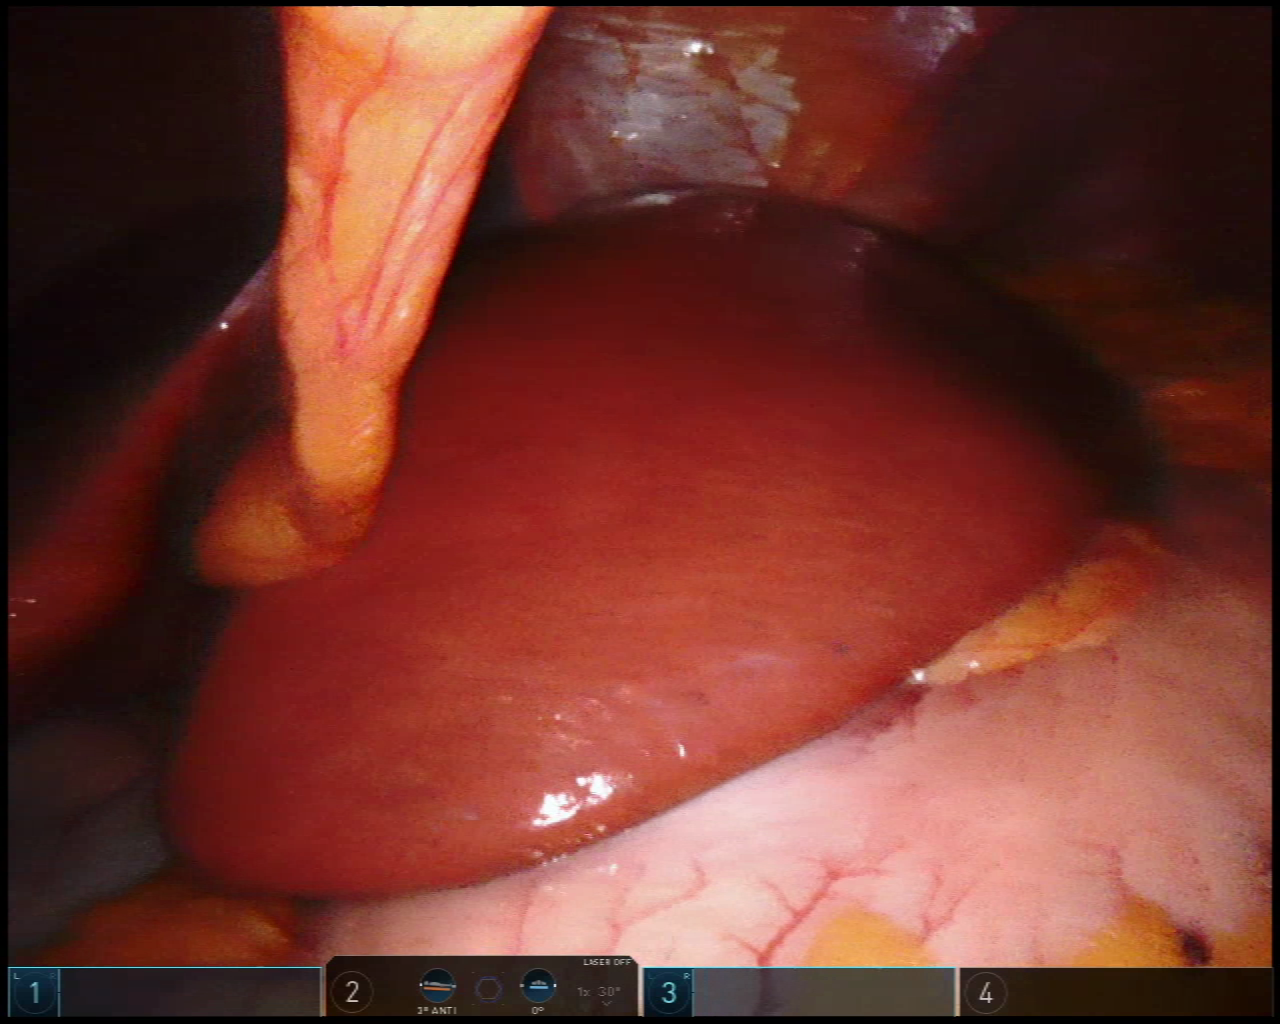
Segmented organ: liver
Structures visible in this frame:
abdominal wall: yes
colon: no
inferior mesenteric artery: no
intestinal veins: no
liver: yes
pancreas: no
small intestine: no
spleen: no
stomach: yes
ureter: no
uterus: no
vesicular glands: no